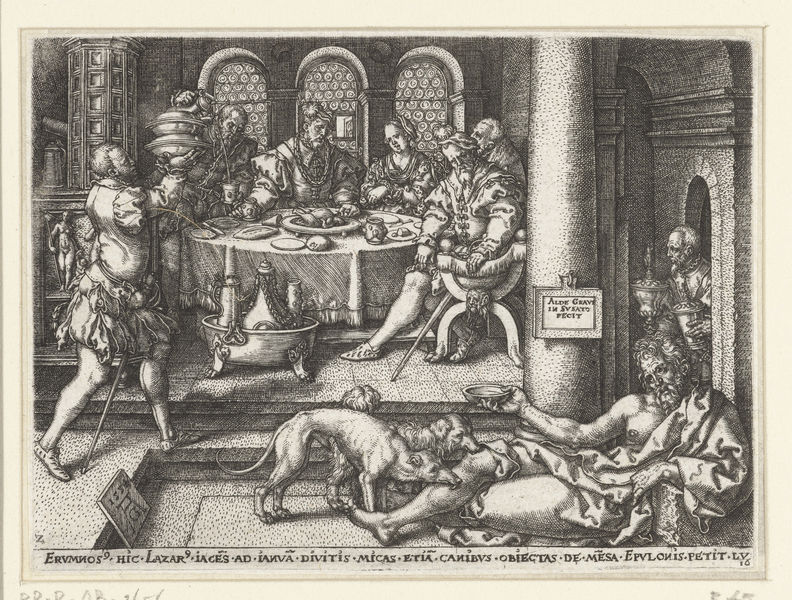
Titel: Lazarus bedelt aan de deur van de rijke man
Künstler: Heinrich Aldegrever
Standort: Amsterdam
Institution: Rijksmuseum
Schlagwörter: mann, nackt, menschen, fenster, frau, männer, raum, stuhl, säule, tisch, zeichnung, hund, hunde, fest, gelage, trinken, schale, schüssel, reich, renaissance, ofen, stock, beine, treppen, essen, tafel, inschrift, radierung, mahl, mahlzeit, mittelalter, bettler, huhn, dürer, kupferstich, biss, lazarus, kuoferstich, beißen, mahlezit